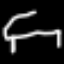
Label: bed